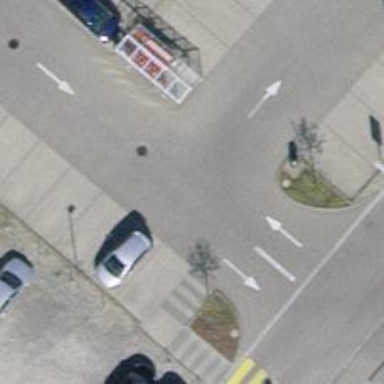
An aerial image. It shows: Parking aisle with pebblestone surface.